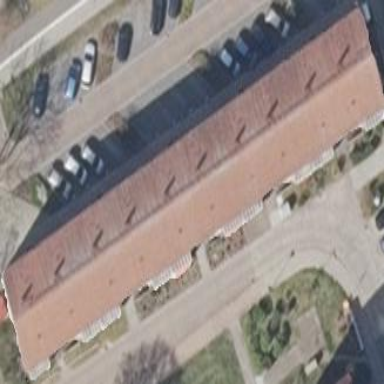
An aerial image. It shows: Gabled roof on building that houses apartments.